Brain MRI, t1w sequence, axial 2D slice.
Patient: age 41, sex F, weight 95 kg, height 1.95 m
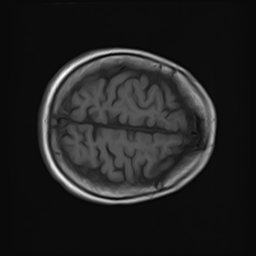